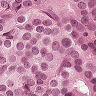
Metastatic tissue present: yes